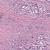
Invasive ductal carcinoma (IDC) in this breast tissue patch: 1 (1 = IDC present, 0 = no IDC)